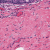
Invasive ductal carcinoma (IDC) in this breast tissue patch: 0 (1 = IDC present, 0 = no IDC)